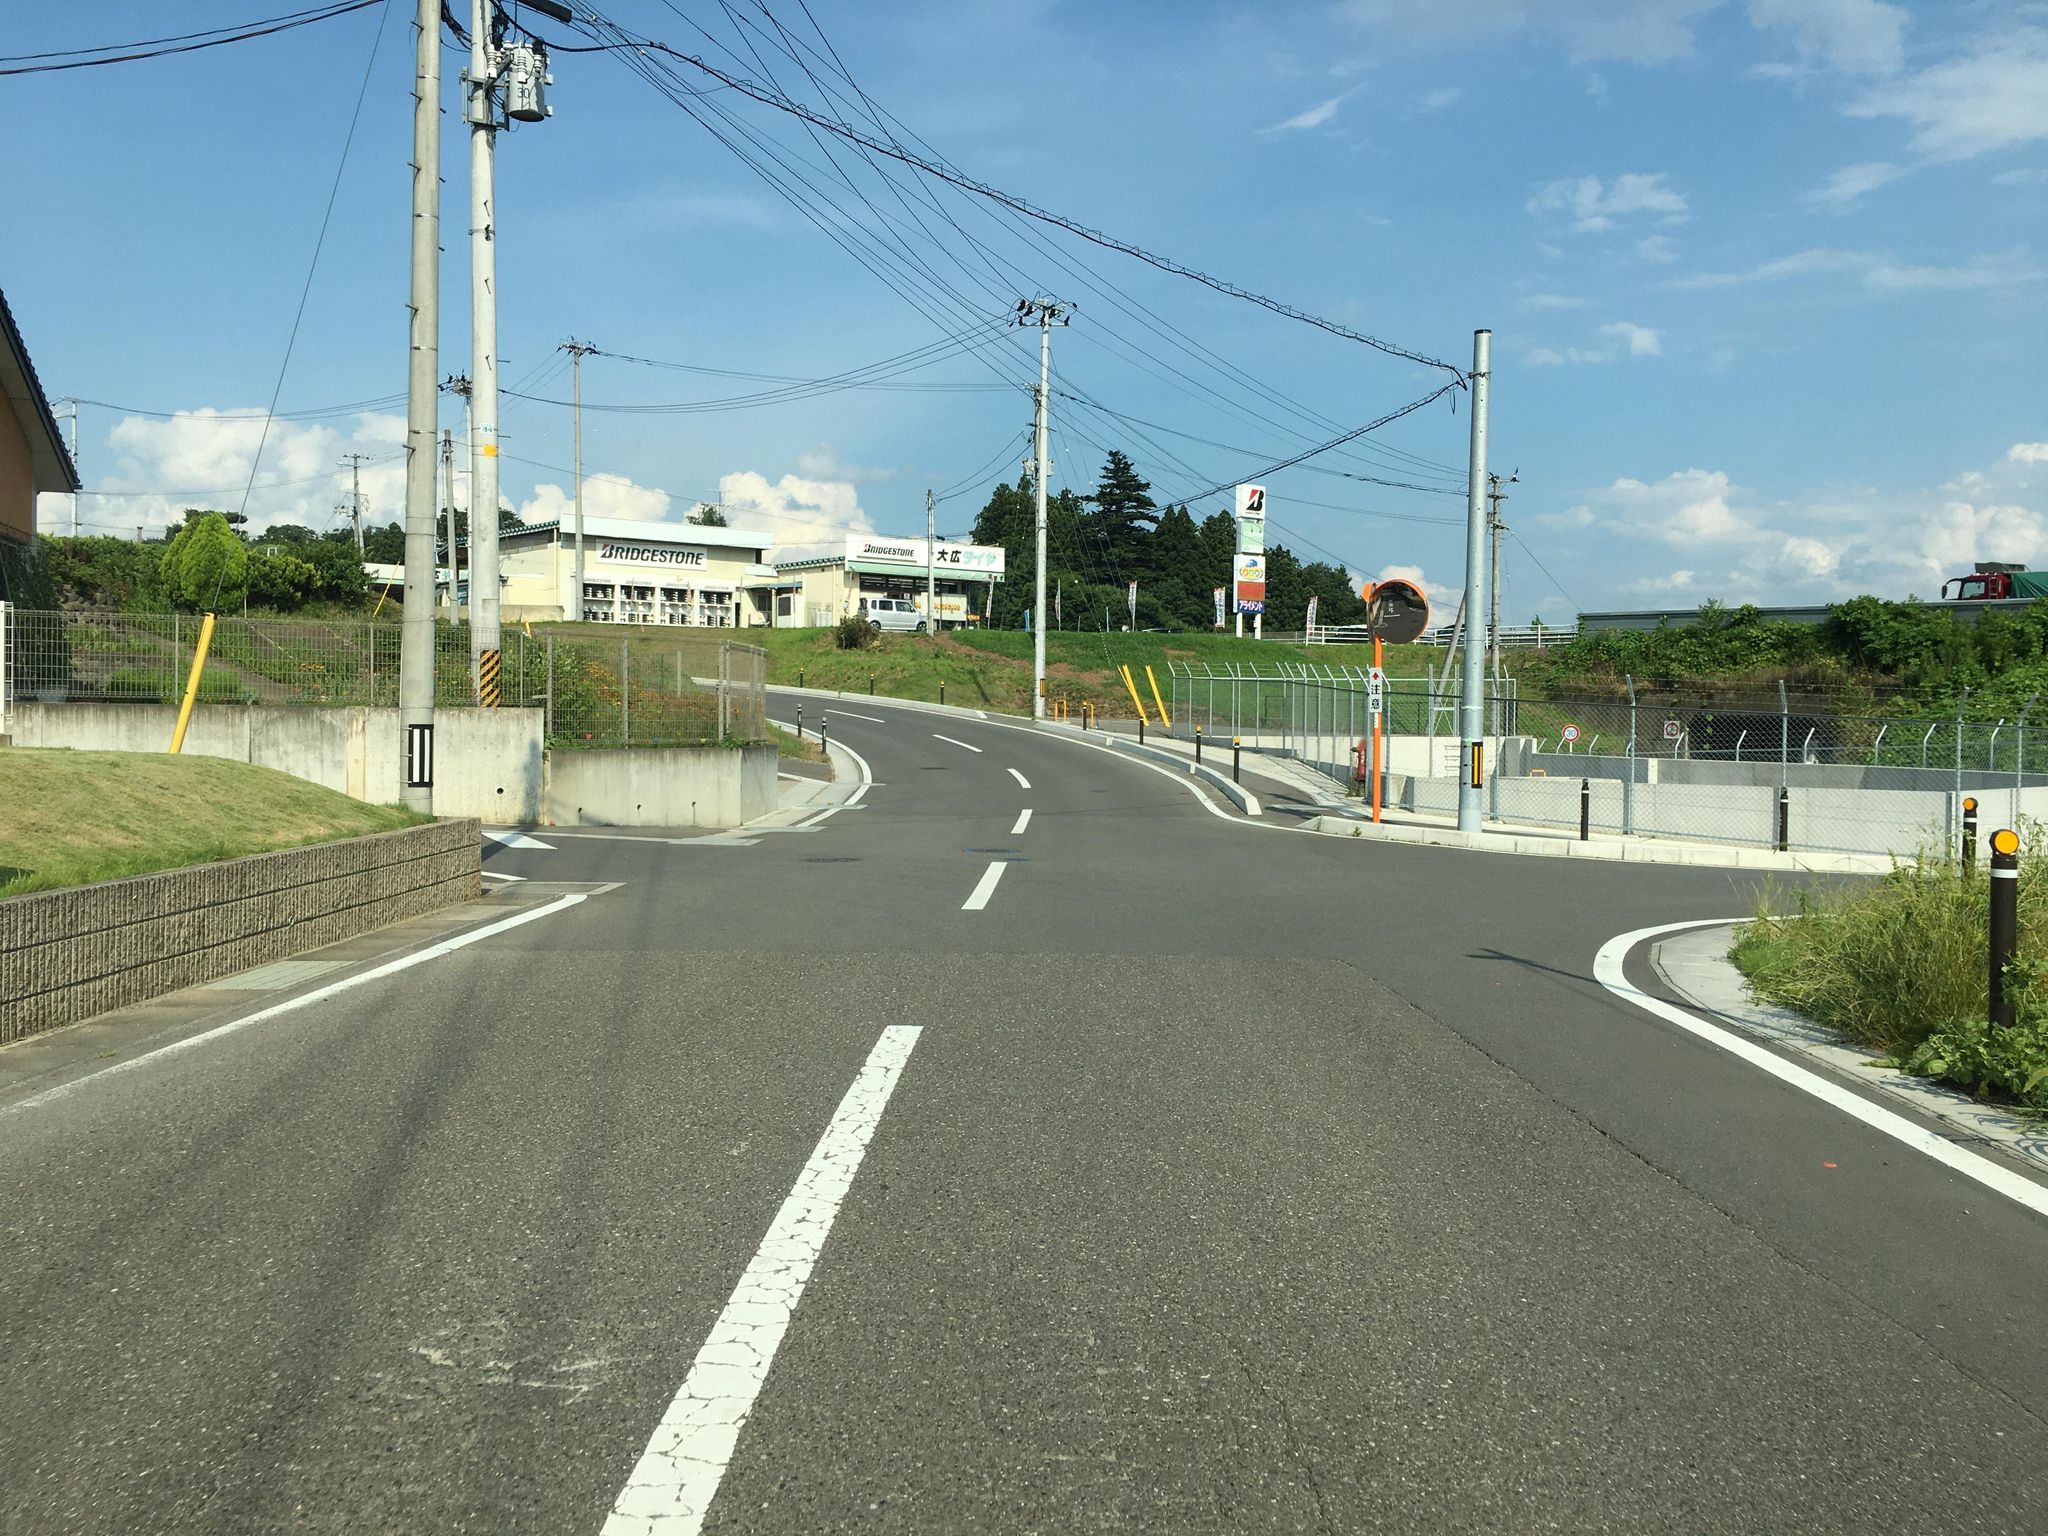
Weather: clear
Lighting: day
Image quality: good
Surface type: cycling surface
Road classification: tertiary, unclassified
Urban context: suburban or peri-urban
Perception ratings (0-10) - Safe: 0.78, Lively: 1.9, Beautiful: 4.77, Boring: 7.36, Depressing: 7.94, Wealthy: 1.74